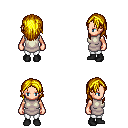
a pixel art fantasy rpg character, female body template, human, light skin, white tunic, white pants, blonde long hairstyle, black shoes, four views (front, back, left, right), 2x2 character sprite sheet, small pixel art, hard edges, no anti-aliasing